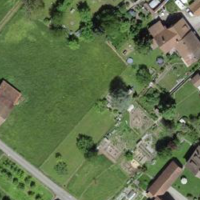
EUNIS habitat code: 54
Species observed at this site:
Tanacetum vulgare